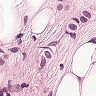
Metastatic tissue present: yes